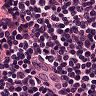
Metastatic tissue present: no